Question: (<URL> states that
> There should never be more than one reason for a class to change
When you take a look at Outlook, Calendar Event window, it has "Save Close" button.

So when the functionalities of either or both or changes, that button should change. It obviously violates SRP.
This functionality both saves time and convinient since that is what most of users to do when they save an appoint on a calendar.
But now, my question is, when do you violate SRP other than when the feature need to be usuable in Outlook?
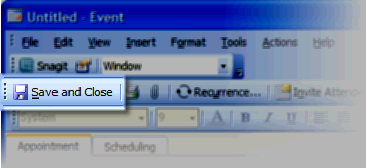
Answer: SRP does not apply to UIs. Keep in mind that even though the button is called "Save and Close" there can undoubtedly be two separate methods or types to handle the saving and closing functionality. The button simply ties those two separate pieces of functionality together.
If you feel the need to violate SRP then you need to re-evaluate your approach. Any SRP violation can be refactored into a new method or type that exposes the composite functionality by means of composition of the two pieces.